Question: Our pipeline failed, but the graph in the developers console still shows it as been successful. However, the results were written to BigQuery, and the job log clearly shows it failed.
Shouldn't the graph show it as failed too?

Another example:
<URL>
Another example:
<URL>
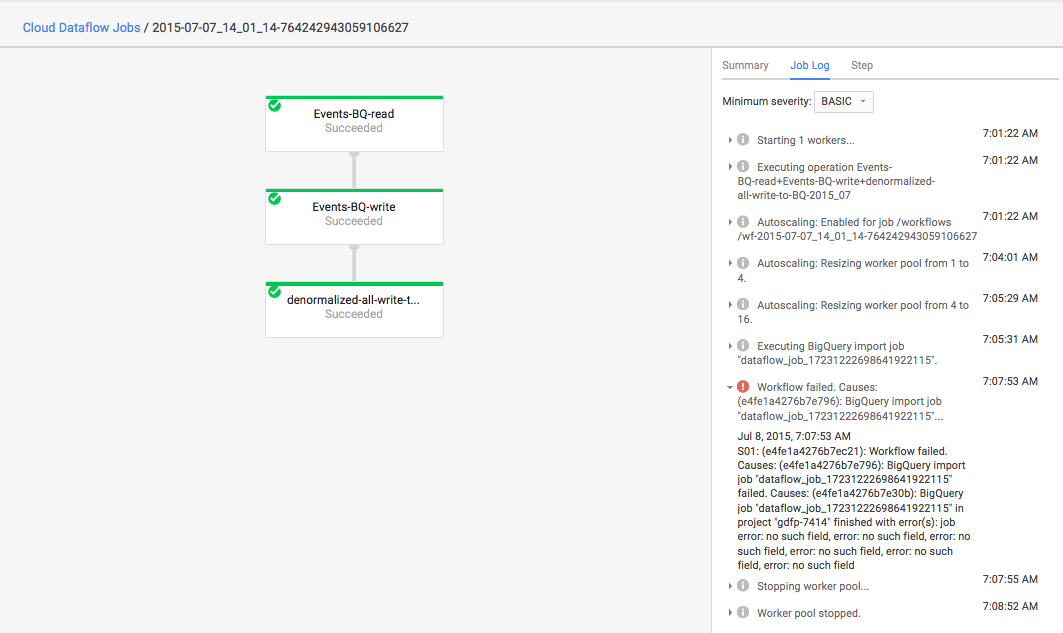
Answer: This was a bug with the handling of BigQuery outputs that was fixed in a release of the Dataflow service. Thank you for your patience.